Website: macys
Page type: delivery-shipping
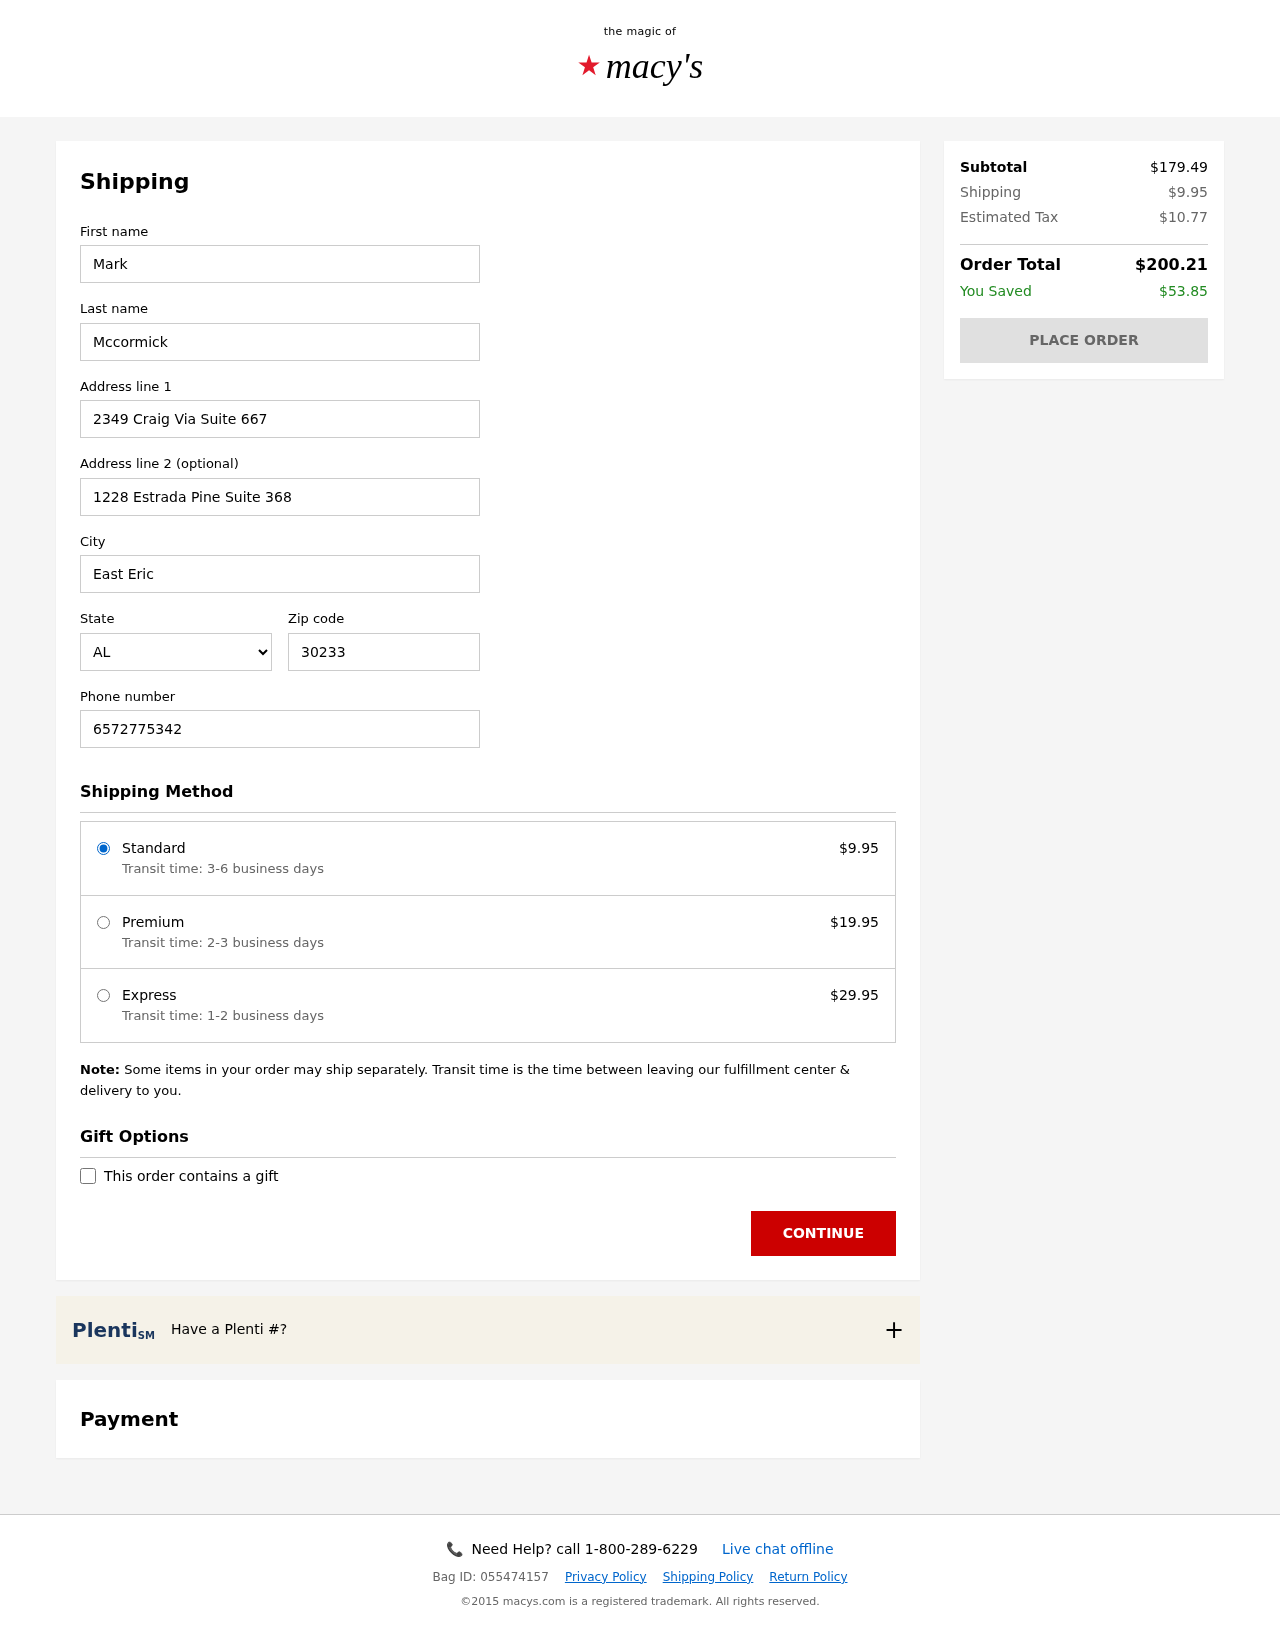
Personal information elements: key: PII_CITY
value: East Eric
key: PII_FIRSTNAME
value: Mark
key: PII_LASTNAME
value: Mccormick
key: PII_PHONE
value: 6572775342
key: PII_POSTCODE
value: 30233
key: PII_STATE_ABBR
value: AL
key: PII_STREET
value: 2349 Craig Via Suite 667
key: PII_STREET2
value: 1228 Estrada Pine Suite 368
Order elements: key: ORDER_SHIPPING_COST
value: $9.95
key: ORDER_SHIPPING_PREMIUM
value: $19.95
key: ORDER_SHIPPING_EXPRESS
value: $29.95
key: ORDER_SUBTOTAL
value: $179.49
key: ORDER_TAX
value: $10.77
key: ORDER_TOTAL
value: $200.21
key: ORDER_SAVINGS
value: $53.85